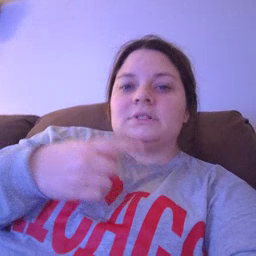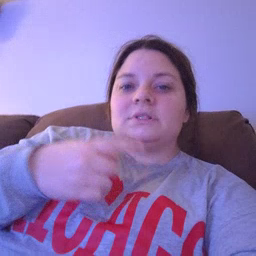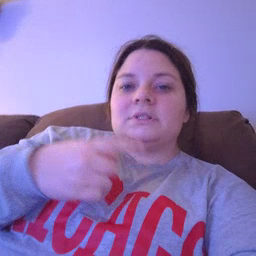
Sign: pen